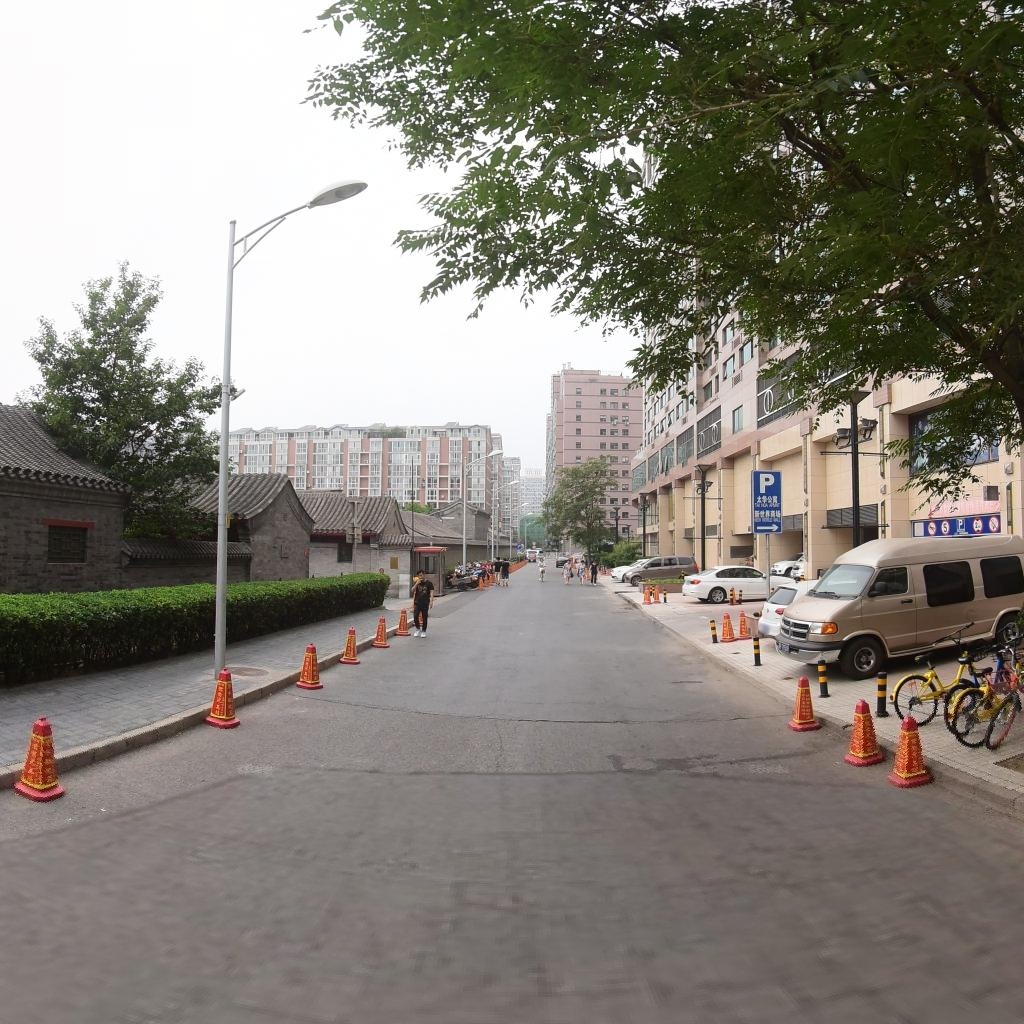
Region: Dongcheng
Road damage annotations: longitudinal crack, transverse crack, manhole cover